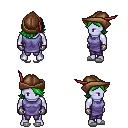
a pixel art fantasy rpg character, male body template, dark elf, purple skin, chain tabard jacket, magenta pants, green swoop hairstyle, leather cap, metal gloves, white slippers, four views (front, back, left, right), 2x2 character sprite sheet, small pixel art, hard edges, no anti-aliasing